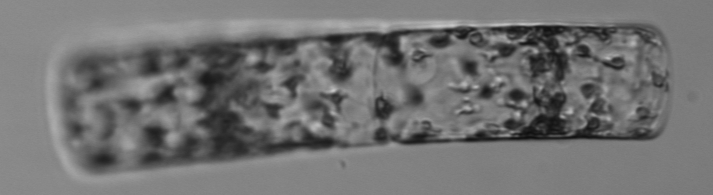
Label: Guinardia_flaccida